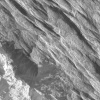
Atmospheric dust classification: not_dusty